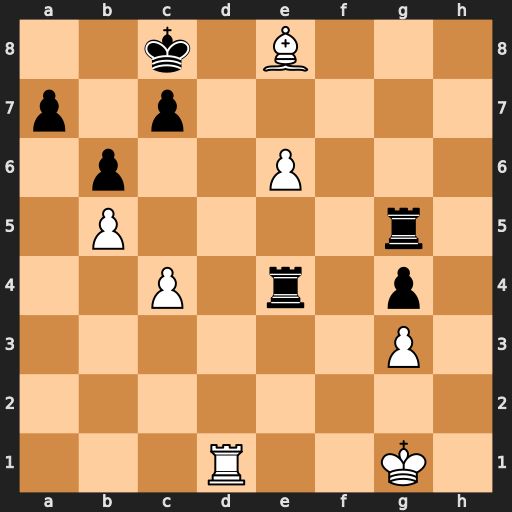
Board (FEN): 2k1B3/p1p5/1p2P3/1P4r1/2P1r1p1/6P1/8/3R2K1
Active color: w
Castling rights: -
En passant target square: -
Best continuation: Bd7+ Kd8 Bc6+ Ke7 Bxe4